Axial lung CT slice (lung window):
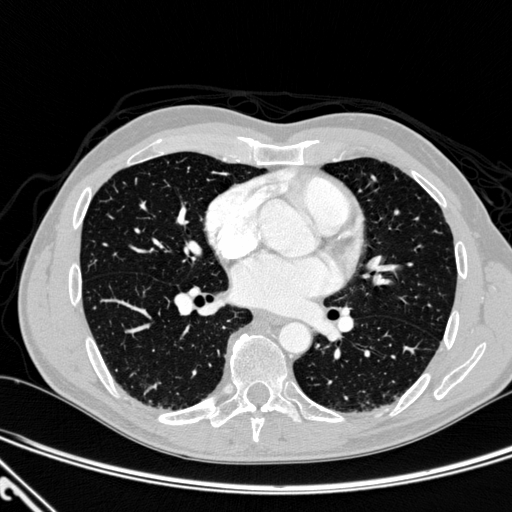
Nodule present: no